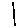
Label: line